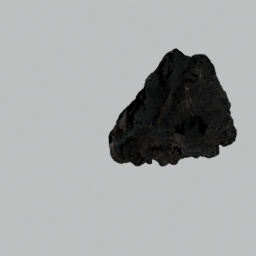
Label: nature